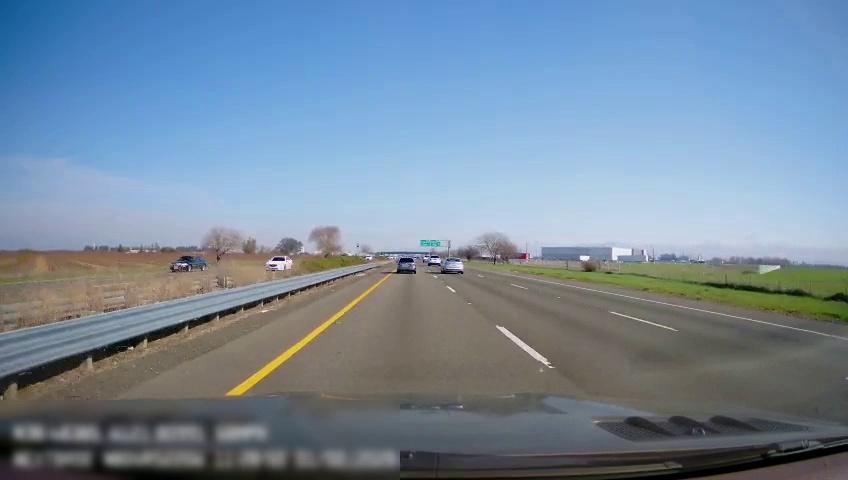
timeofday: Day
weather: Sunny
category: Drivable Space
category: Drivable Space
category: Vehicles | Truck
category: Vehicles | SUV
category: Vehicles | SUV
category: Vehicles | SUV
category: Vehicles | SUV
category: Lanes | Current Lane
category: Lanes | Current Lane
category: Lanes | Alternate Lane
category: Lanes | Alternate Lane
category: Traffic | Signs